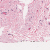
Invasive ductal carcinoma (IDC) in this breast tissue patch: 0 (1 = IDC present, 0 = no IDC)